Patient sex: F
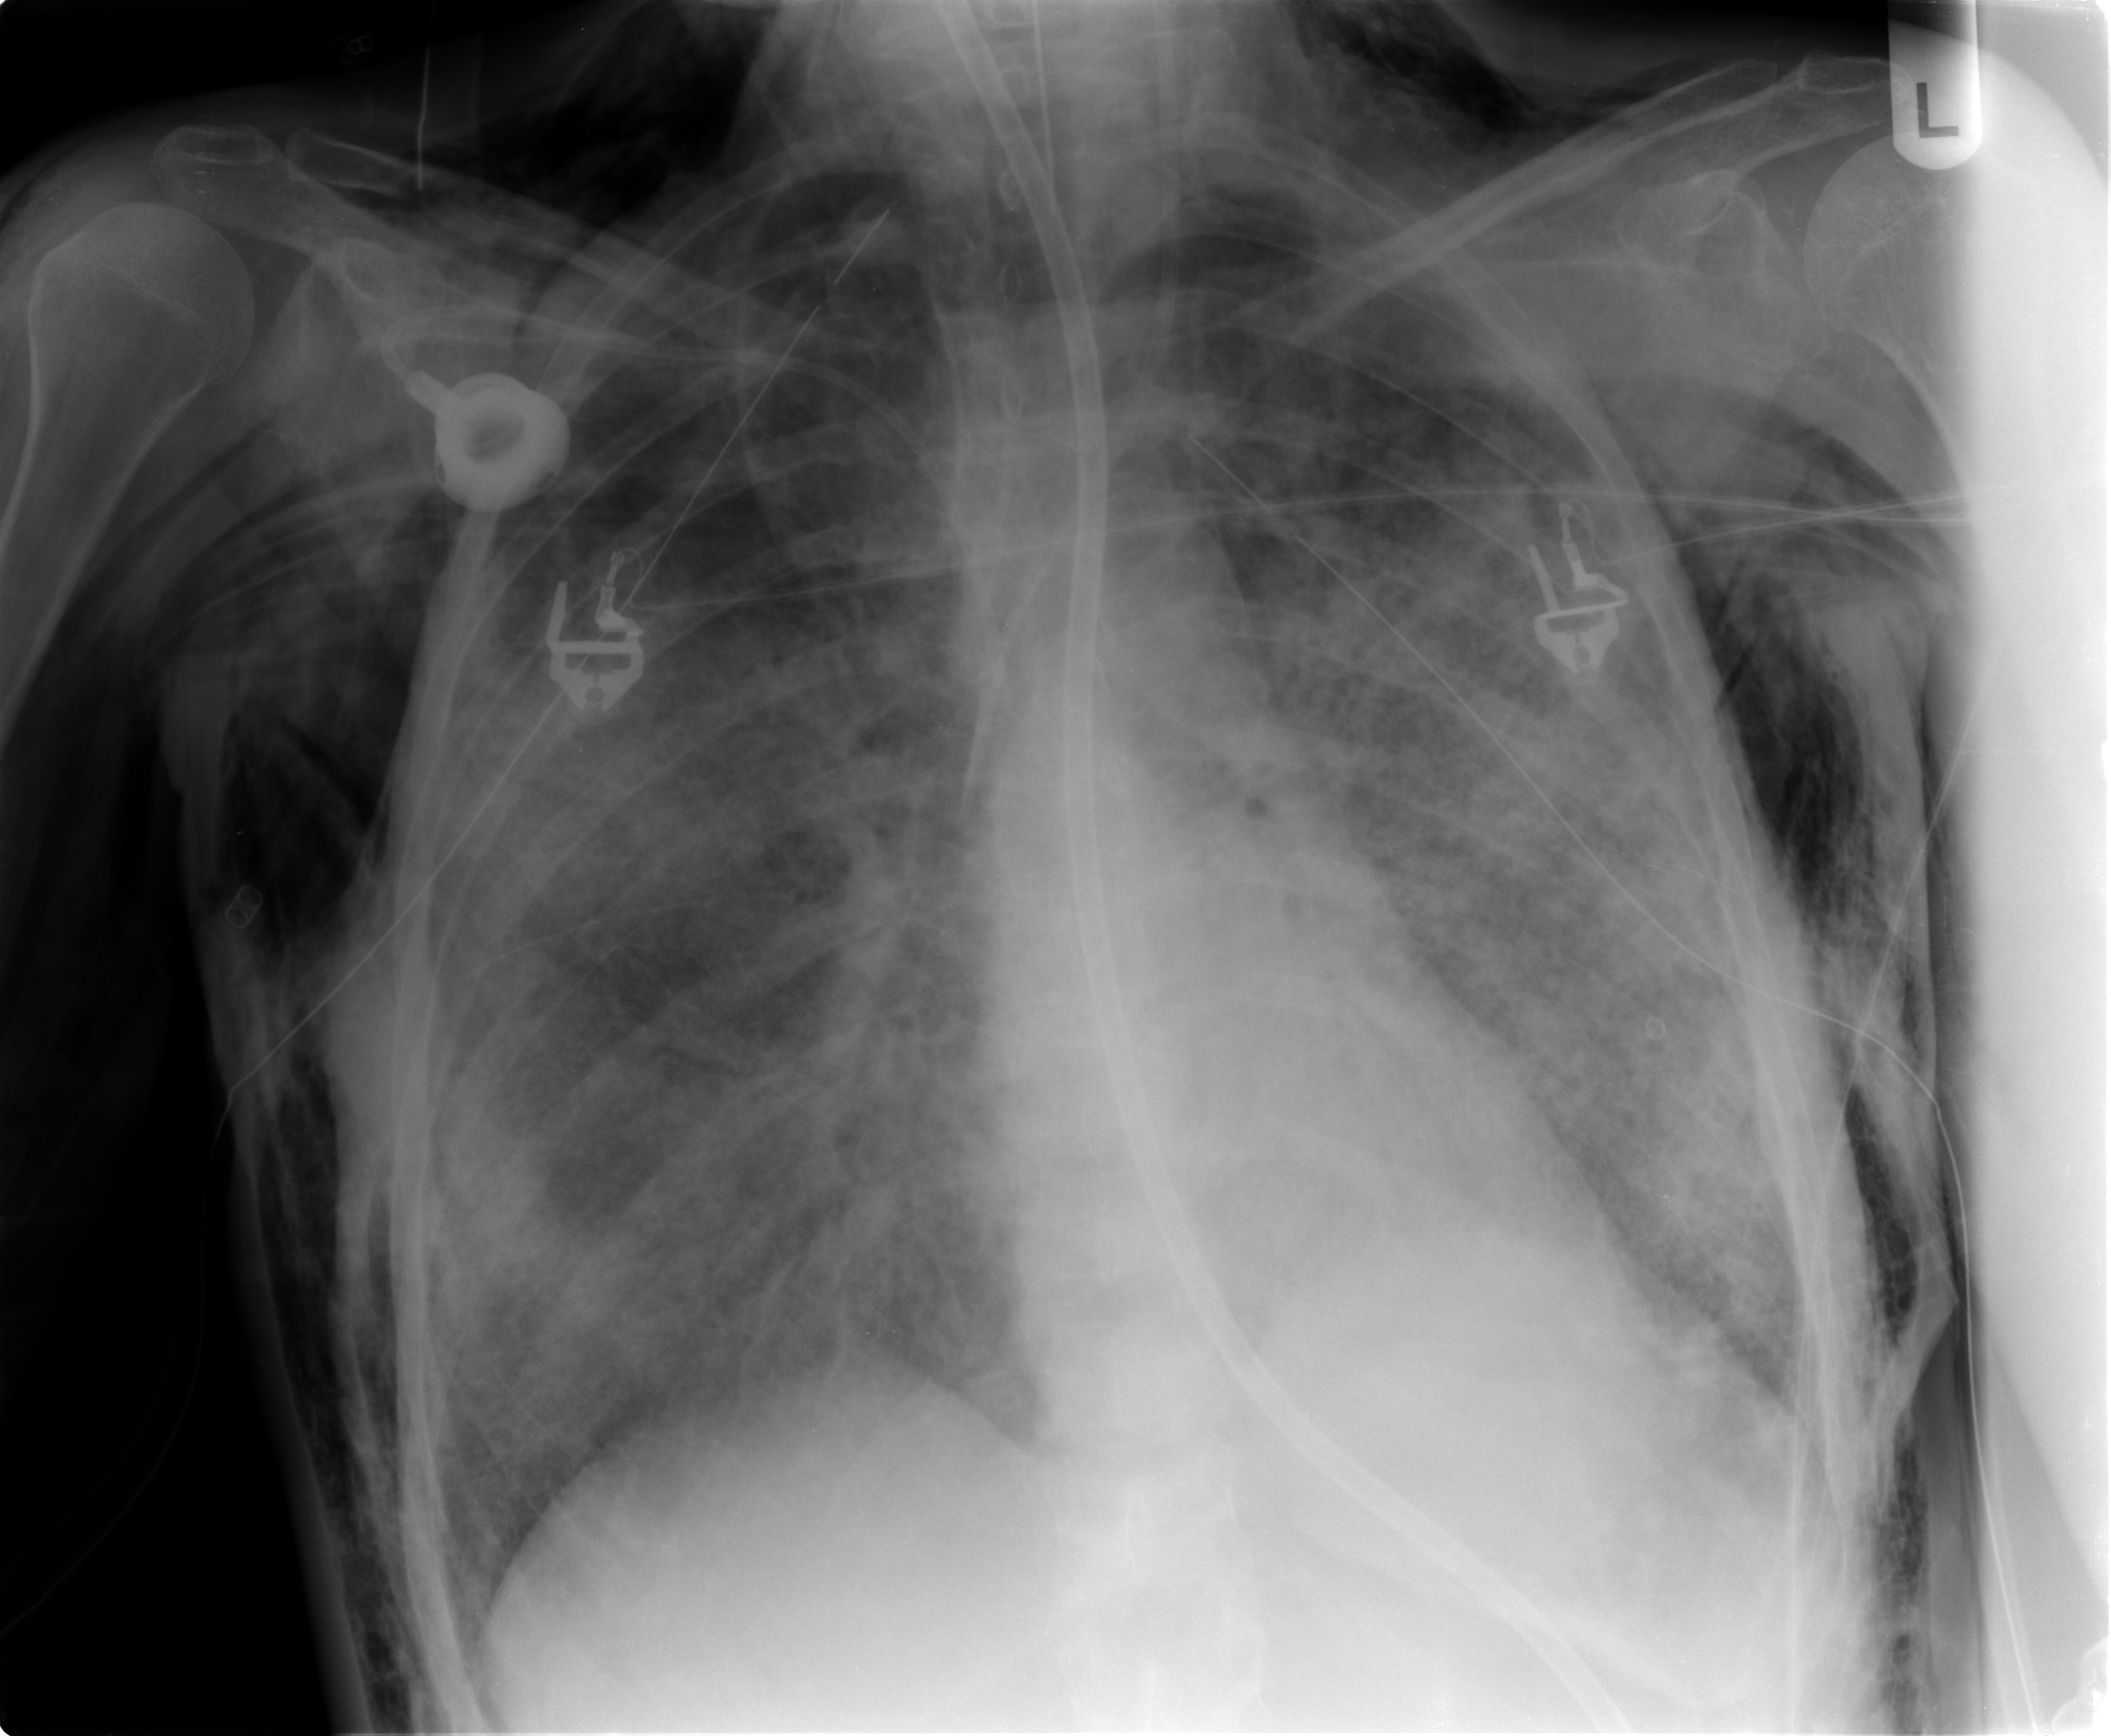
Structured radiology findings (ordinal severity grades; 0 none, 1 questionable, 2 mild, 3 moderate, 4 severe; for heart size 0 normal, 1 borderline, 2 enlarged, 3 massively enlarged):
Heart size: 0
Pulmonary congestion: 0
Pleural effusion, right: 0
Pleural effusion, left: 2
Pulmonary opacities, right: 4
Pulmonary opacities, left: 4
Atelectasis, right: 2
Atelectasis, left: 3